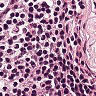
Metastatic tissue present: no